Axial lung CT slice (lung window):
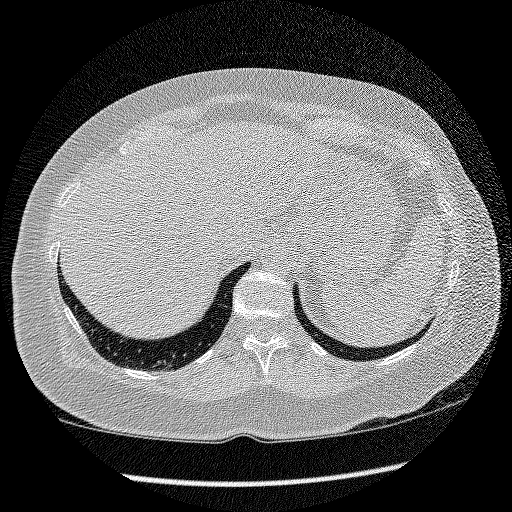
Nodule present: no